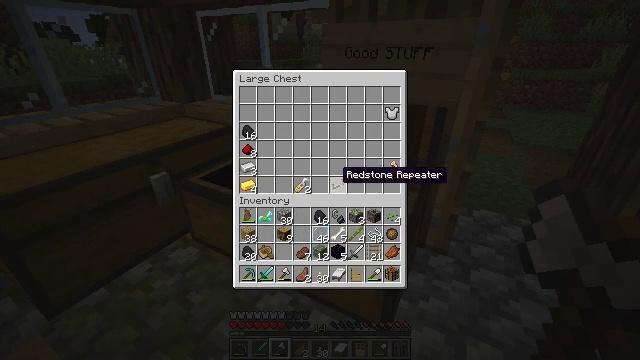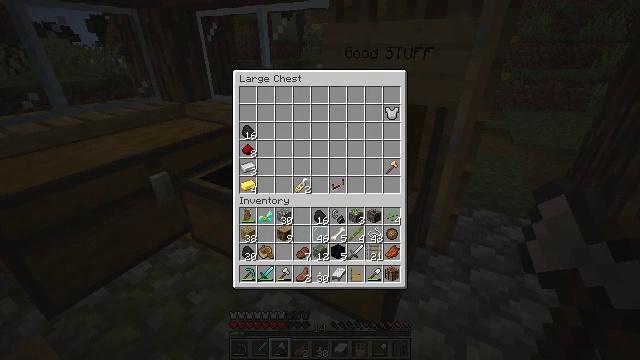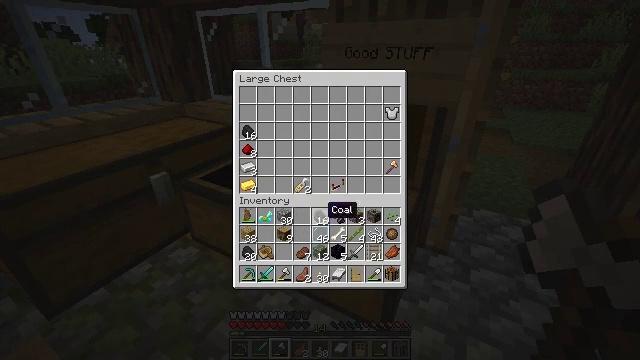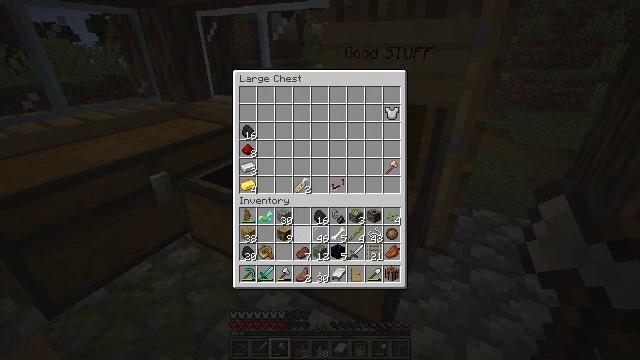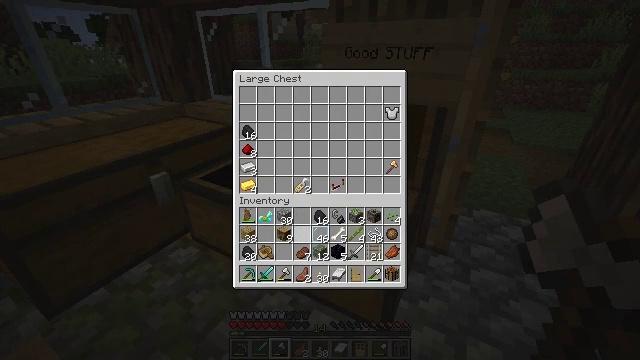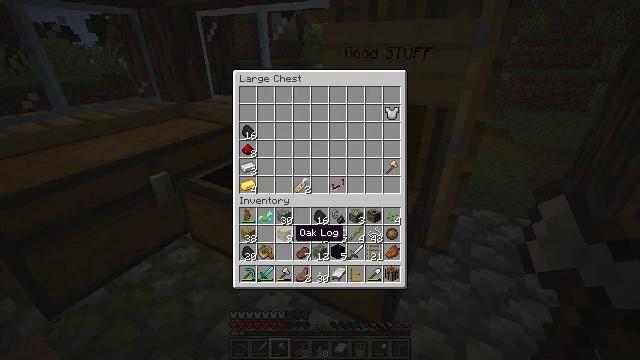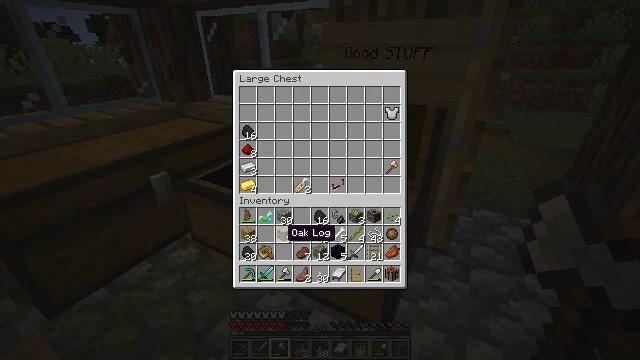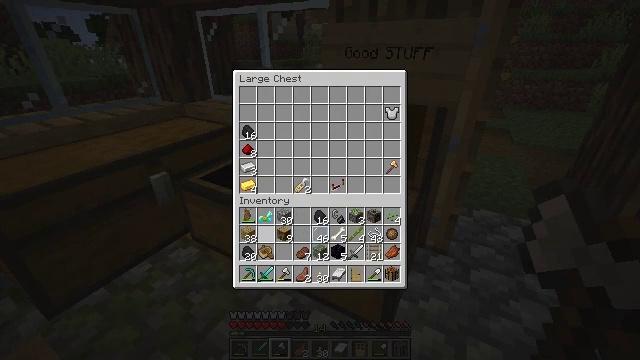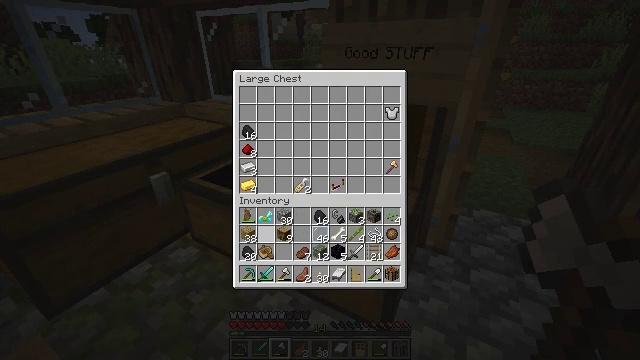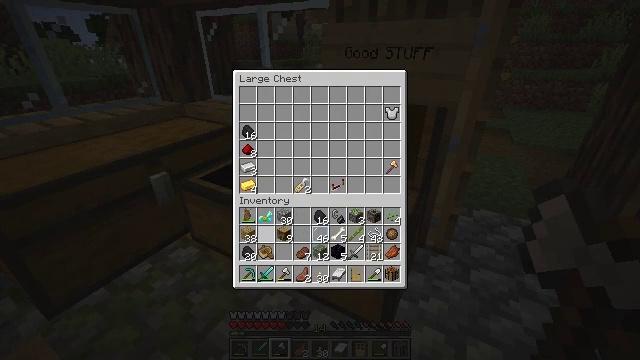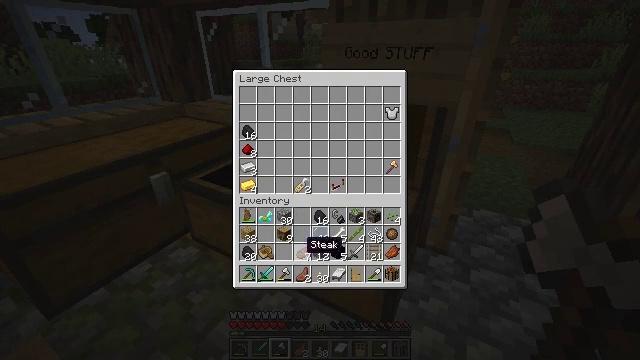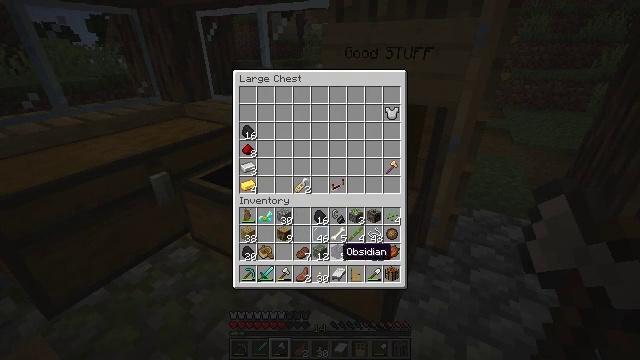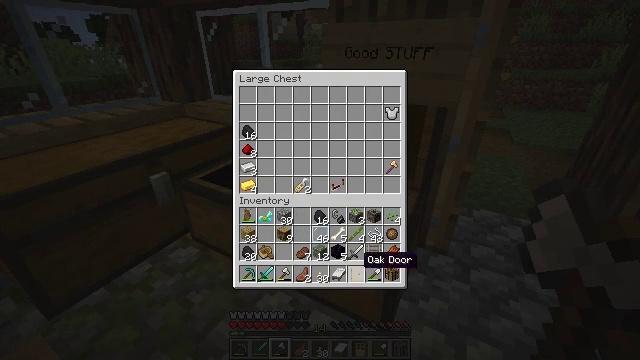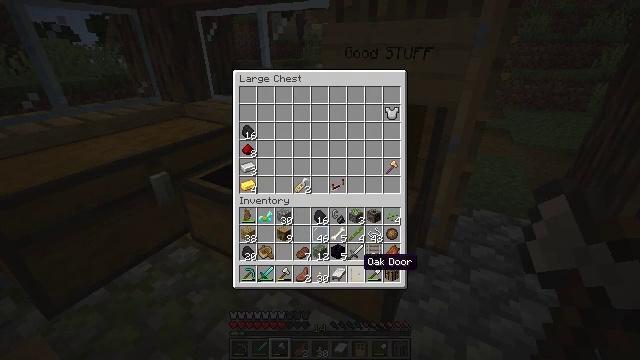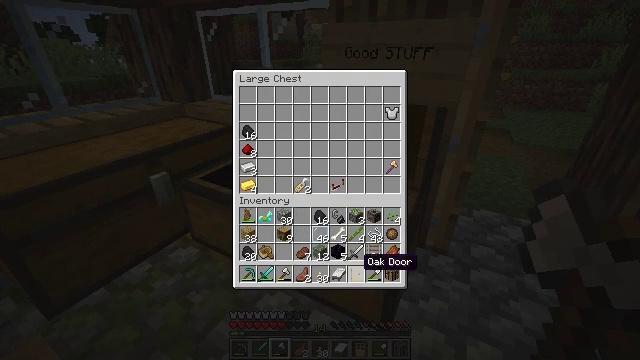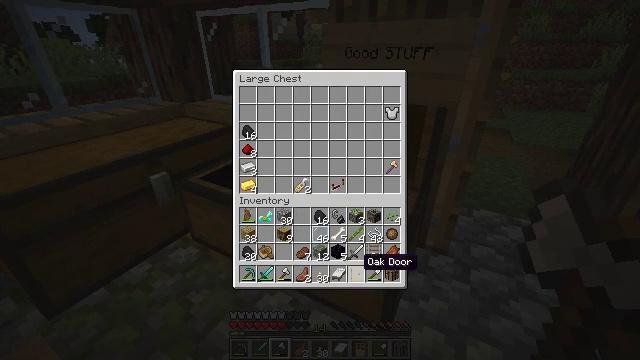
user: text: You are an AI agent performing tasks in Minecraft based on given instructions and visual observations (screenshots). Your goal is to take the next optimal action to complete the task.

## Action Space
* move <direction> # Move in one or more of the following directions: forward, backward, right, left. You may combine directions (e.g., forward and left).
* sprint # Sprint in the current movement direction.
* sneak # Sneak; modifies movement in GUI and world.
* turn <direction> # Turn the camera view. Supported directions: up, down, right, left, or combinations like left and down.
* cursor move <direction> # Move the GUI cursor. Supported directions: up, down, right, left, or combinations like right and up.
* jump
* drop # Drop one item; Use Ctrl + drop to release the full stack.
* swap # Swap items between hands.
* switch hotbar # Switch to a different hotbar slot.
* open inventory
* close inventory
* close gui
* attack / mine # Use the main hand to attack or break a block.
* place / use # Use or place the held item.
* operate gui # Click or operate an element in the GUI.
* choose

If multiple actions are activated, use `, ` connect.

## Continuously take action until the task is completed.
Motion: motion action
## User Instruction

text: Mine the furnace to collect it.
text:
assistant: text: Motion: cursor move left and down
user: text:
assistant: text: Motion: cursor move left and down
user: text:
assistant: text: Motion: cursor move left and down
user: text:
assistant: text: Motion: cursor move left and down
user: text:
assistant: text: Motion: cursor move left
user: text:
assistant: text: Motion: cursor move left
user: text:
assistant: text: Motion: no_op
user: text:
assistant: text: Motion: no_op
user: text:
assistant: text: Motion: no_op
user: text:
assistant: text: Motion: cursor move right and down
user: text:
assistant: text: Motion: cursor move right
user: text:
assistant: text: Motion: cursor move right and down
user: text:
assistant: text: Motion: no_op
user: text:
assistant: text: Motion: no_op
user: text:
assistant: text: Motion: no_op
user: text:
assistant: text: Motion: cursor move left and up
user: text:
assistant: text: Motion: cursor move left and up
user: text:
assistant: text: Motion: no_op
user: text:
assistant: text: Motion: no_op
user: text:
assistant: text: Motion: no_op
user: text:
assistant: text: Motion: no_op
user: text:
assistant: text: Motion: no_op
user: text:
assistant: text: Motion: cursor move right and up
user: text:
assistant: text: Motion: cursor move up
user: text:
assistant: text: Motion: no_op
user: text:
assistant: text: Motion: no_op
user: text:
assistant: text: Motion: no_op
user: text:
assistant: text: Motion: no_op
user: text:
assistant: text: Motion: operate gui
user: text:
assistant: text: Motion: operate gui